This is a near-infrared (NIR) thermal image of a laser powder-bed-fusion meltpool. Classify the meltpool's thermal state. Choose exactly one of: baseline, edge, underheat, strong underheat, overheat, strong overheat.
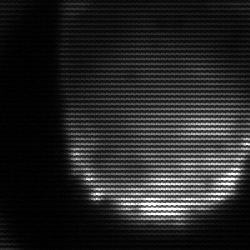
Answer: edge